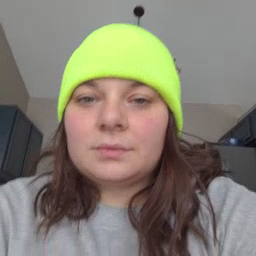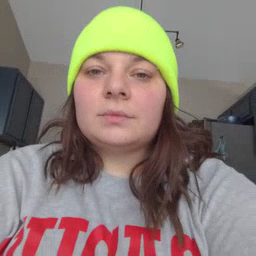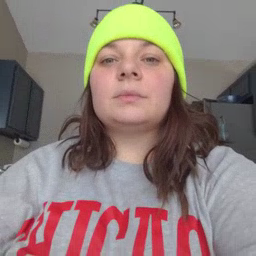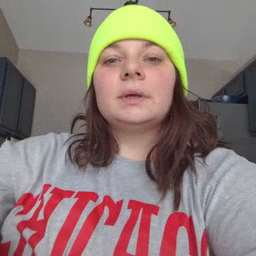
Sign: zipper